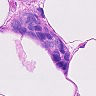
Metastatic tissue present: yes